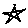
Label: star